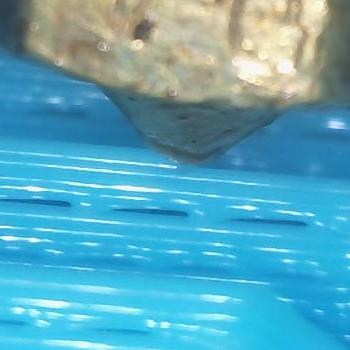
Flow rate: 141%